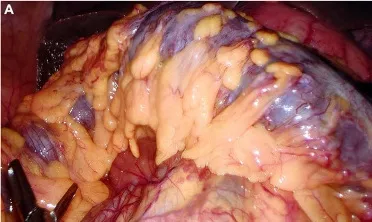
Intraoperative image.
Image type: medical_photograph (other_medical_photograph)